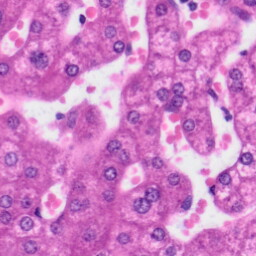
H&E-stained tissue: Liver